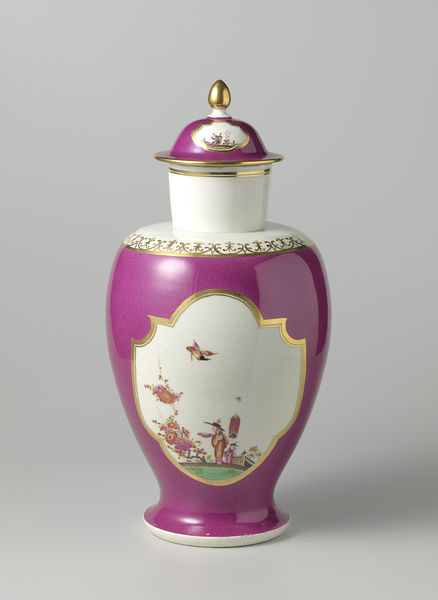
Titel: Vaas
Künstler: Meissener Porzellan Manufaktur
Standort: Amsterdam
Institution: Rijksmuseum
Schlagwörter: blanc, fleurs, porcelaine, vase, oiseau, rose, pot, chine, japon, asie, ming, decor, personnage, couvercle, mingh